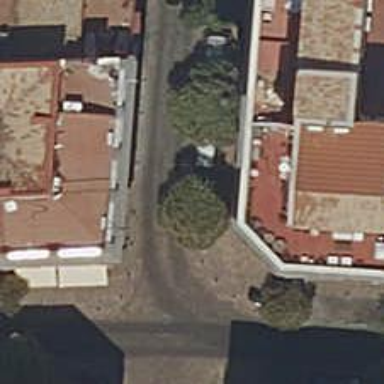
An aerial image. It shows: Living street paved with paving stones. There are sidewalks on both sides of the road.